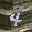
Label: 4